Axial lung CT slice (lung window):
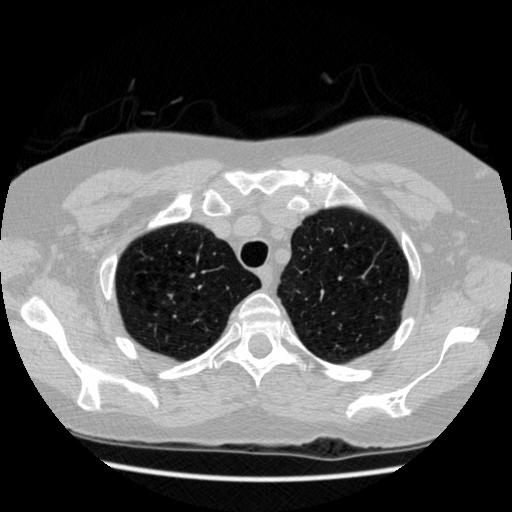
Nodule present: no